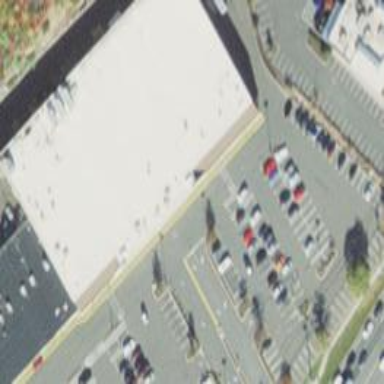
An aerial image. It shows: Supermarket.